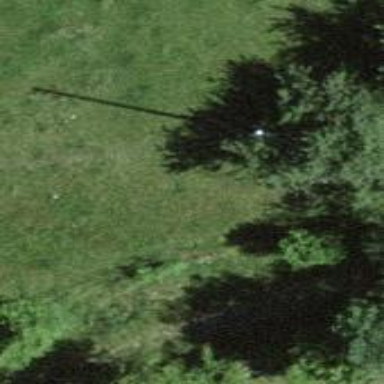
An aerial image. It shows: Power line in the image.